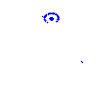
Particle: kaon